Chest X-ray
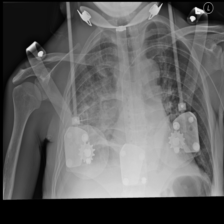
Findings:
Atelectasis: negative
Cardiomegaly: negative
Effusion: negative
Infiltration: positive
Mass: negative
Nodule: negative
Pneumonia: negative
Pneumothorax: negative
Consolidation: negative
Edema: negative
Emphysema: negative
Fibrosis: negative
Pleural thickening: negative
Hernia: negative